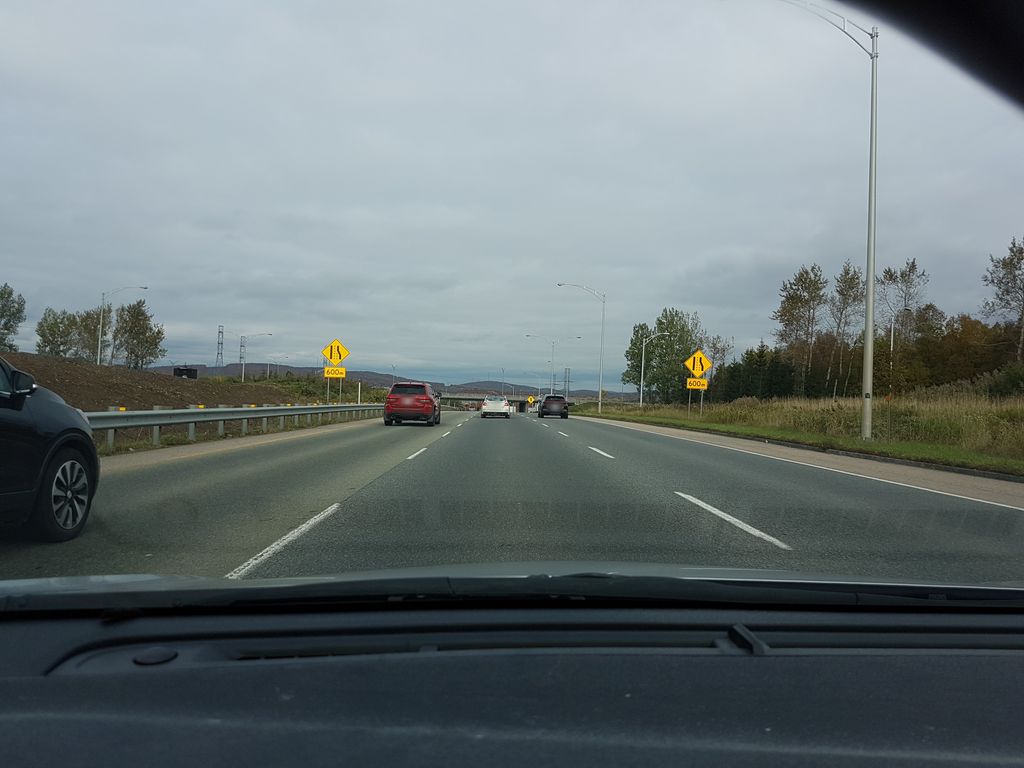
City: quebec_city